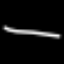
Label: line